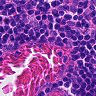
Metastatic tissue present: no